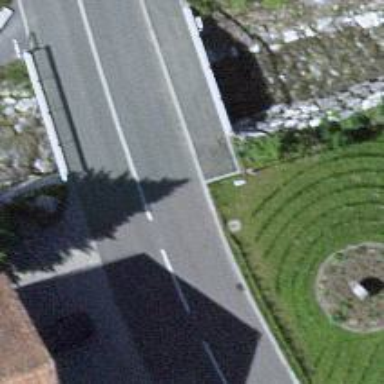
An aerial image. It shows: Tertiary road on beam bridge with asphalt surface.